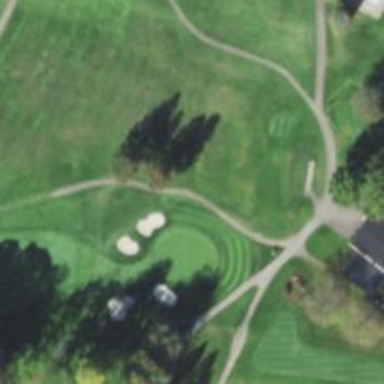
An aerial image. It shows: Path for both road and golf.